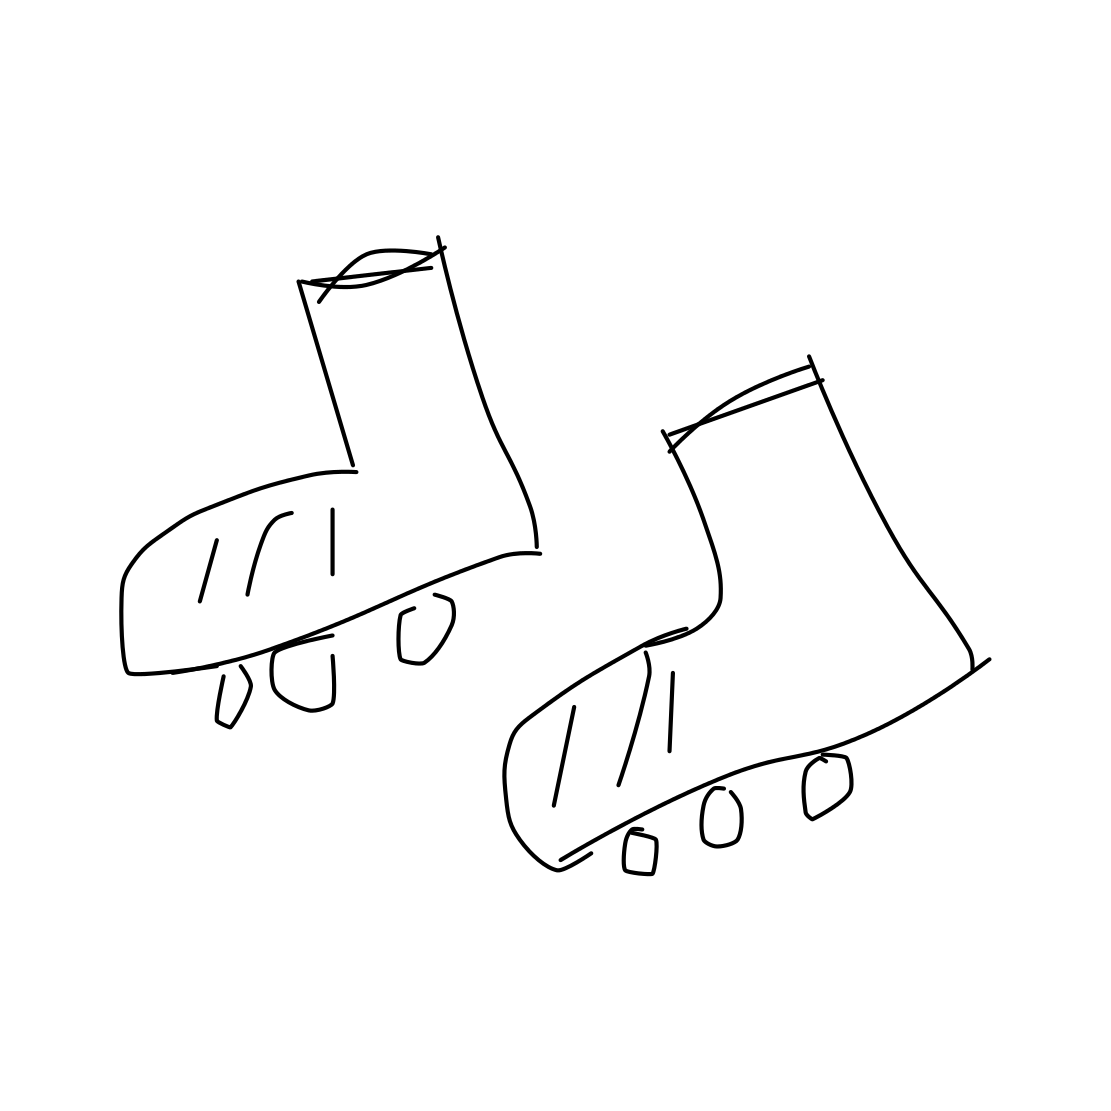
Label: rollerblades